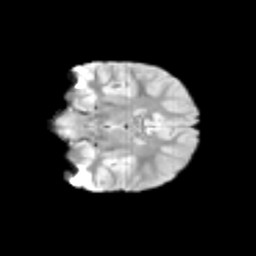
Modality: T2w
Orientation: coronal
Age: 9
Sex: female
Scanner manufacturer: siemens
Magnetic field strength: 3 T
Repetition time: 3.8 s
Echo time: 0.07 s